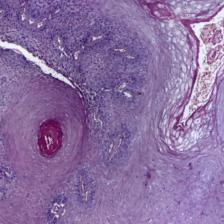
Diagnosis: OSCC